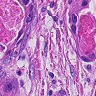
Metastatic tissue present: yes